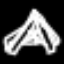
Label: The Eiffel Tower